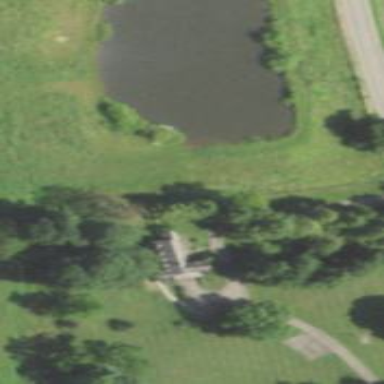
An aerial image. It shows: Pond with natural water.